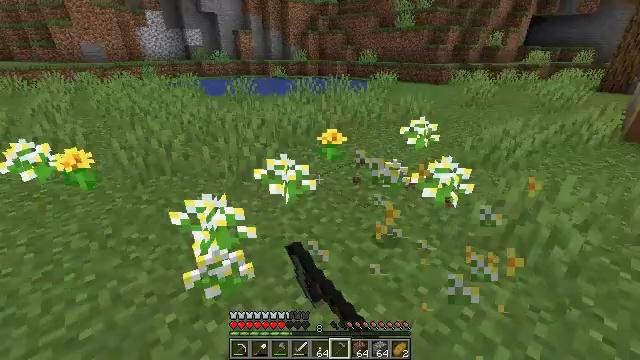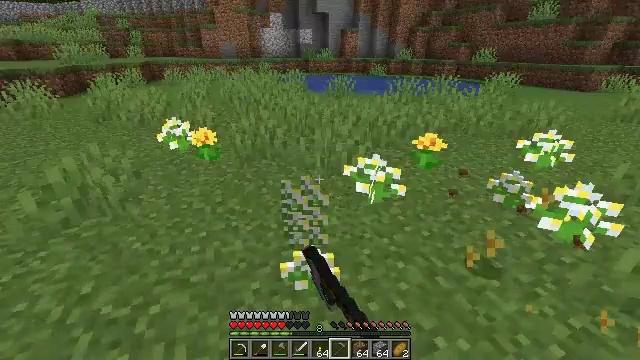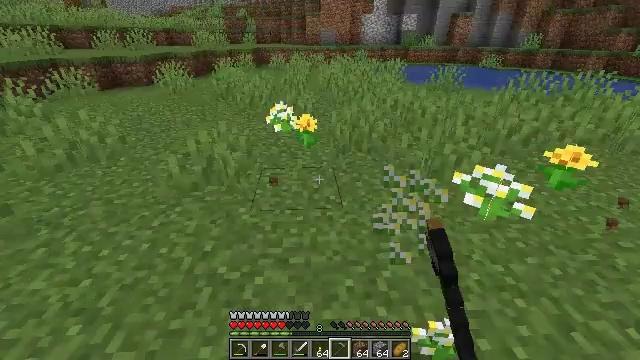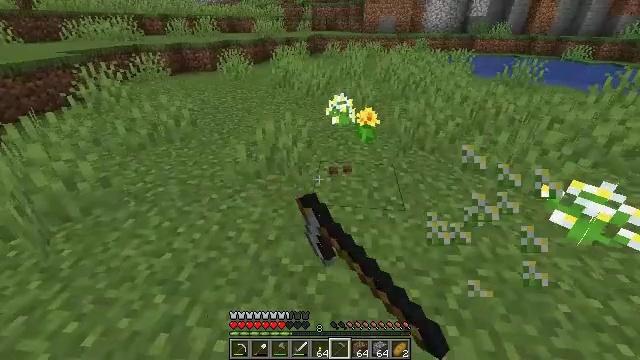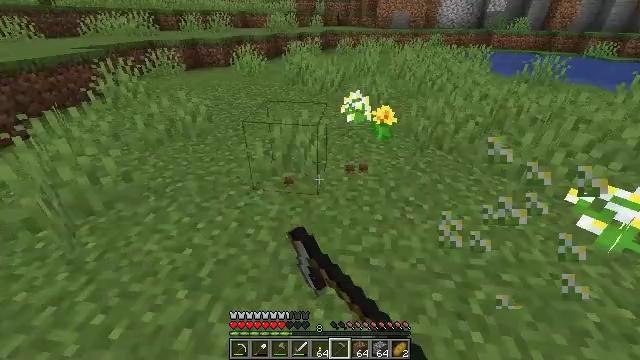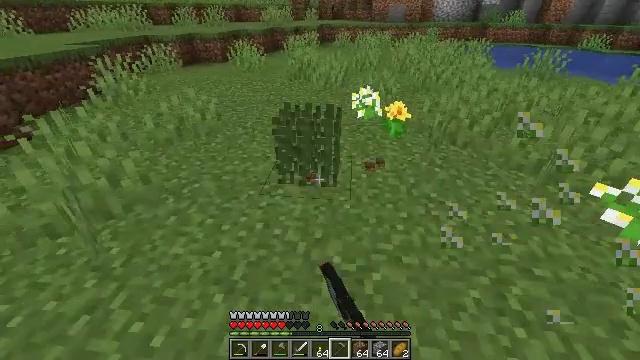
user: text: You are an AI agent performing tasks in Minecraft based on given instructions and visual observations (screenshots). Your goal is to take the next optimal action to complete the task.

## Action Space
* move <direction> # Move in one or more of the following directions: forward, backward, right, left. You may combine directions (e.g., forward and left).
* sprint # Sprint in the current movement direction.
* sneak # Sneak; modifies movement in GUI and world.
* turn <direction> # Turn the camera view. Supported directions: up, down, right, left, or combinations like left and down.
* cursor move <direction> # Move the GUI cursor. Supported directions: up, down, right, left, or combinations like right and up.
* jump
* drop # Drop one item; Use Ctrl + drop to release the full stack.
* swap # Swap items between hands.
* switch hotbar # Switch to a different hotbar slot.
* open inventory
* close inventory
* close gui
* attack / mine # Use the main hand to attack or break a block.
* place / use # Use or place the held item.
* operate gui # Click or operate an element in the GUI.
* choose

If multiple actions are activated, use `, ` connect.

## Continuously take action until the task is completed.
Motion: motion action
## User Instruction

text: Gather azure bluet from the ground.
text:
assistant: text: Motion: move left, turn left, attack / mine
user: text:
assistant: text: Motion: move left, turn left and down, attack / mine
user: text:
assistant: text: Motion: move left, turn left and down, attack / mine
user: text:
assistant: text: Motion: move left, turn left, attack / mine
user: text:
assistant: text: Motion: move left, turn right and down, attack / mine
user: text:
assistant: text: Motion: attack / mine